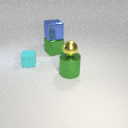
large green metal cylinder to the right of large green metal cube